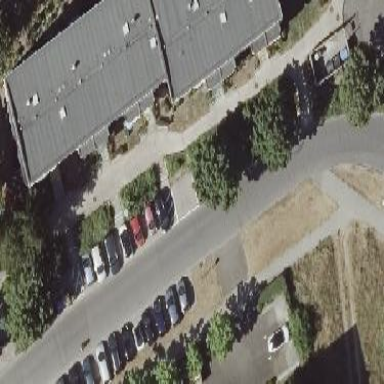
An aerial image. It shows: Street-side parking area with paving stones.